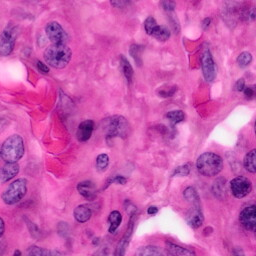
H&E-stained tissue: Pancreatic